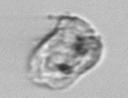
Label: detritus_transparent